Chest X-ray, PA view. Patient: 40 years old, sex M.
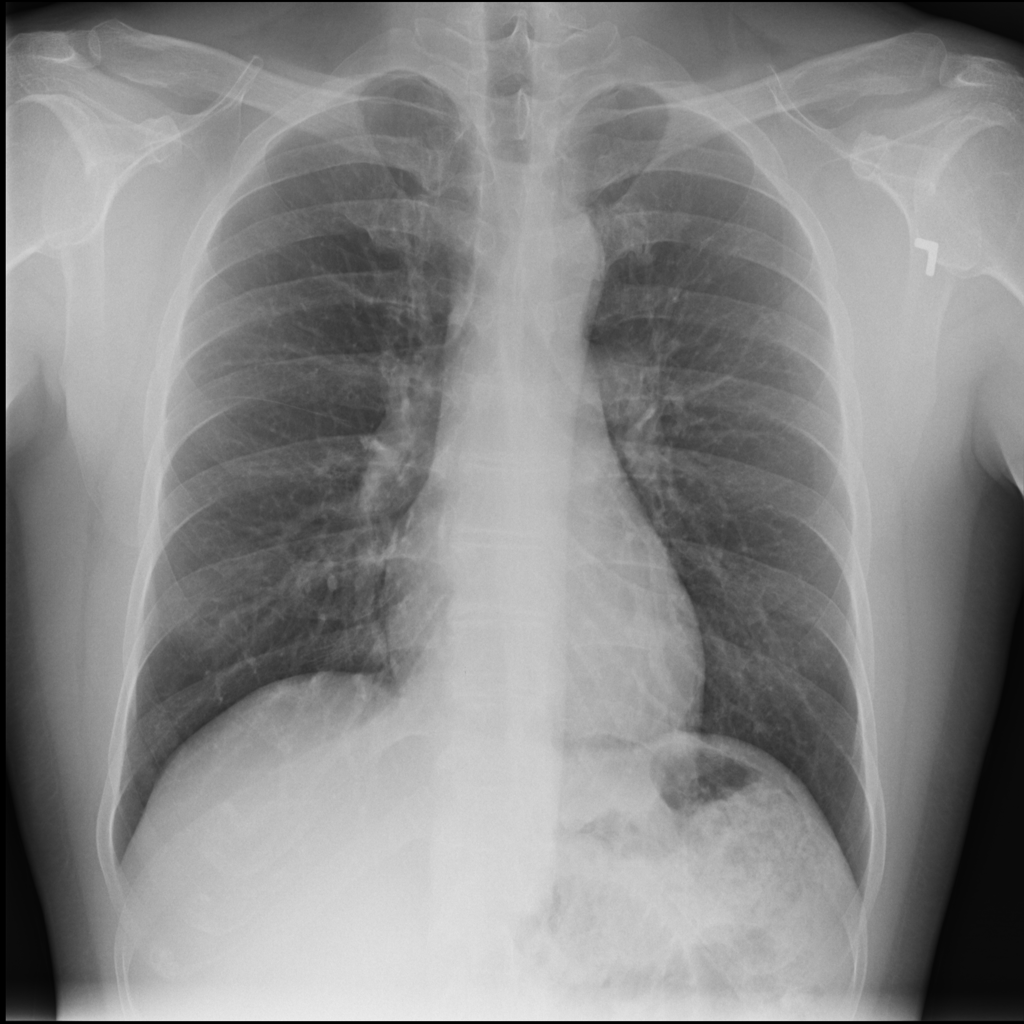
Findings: No Finding